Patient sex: M
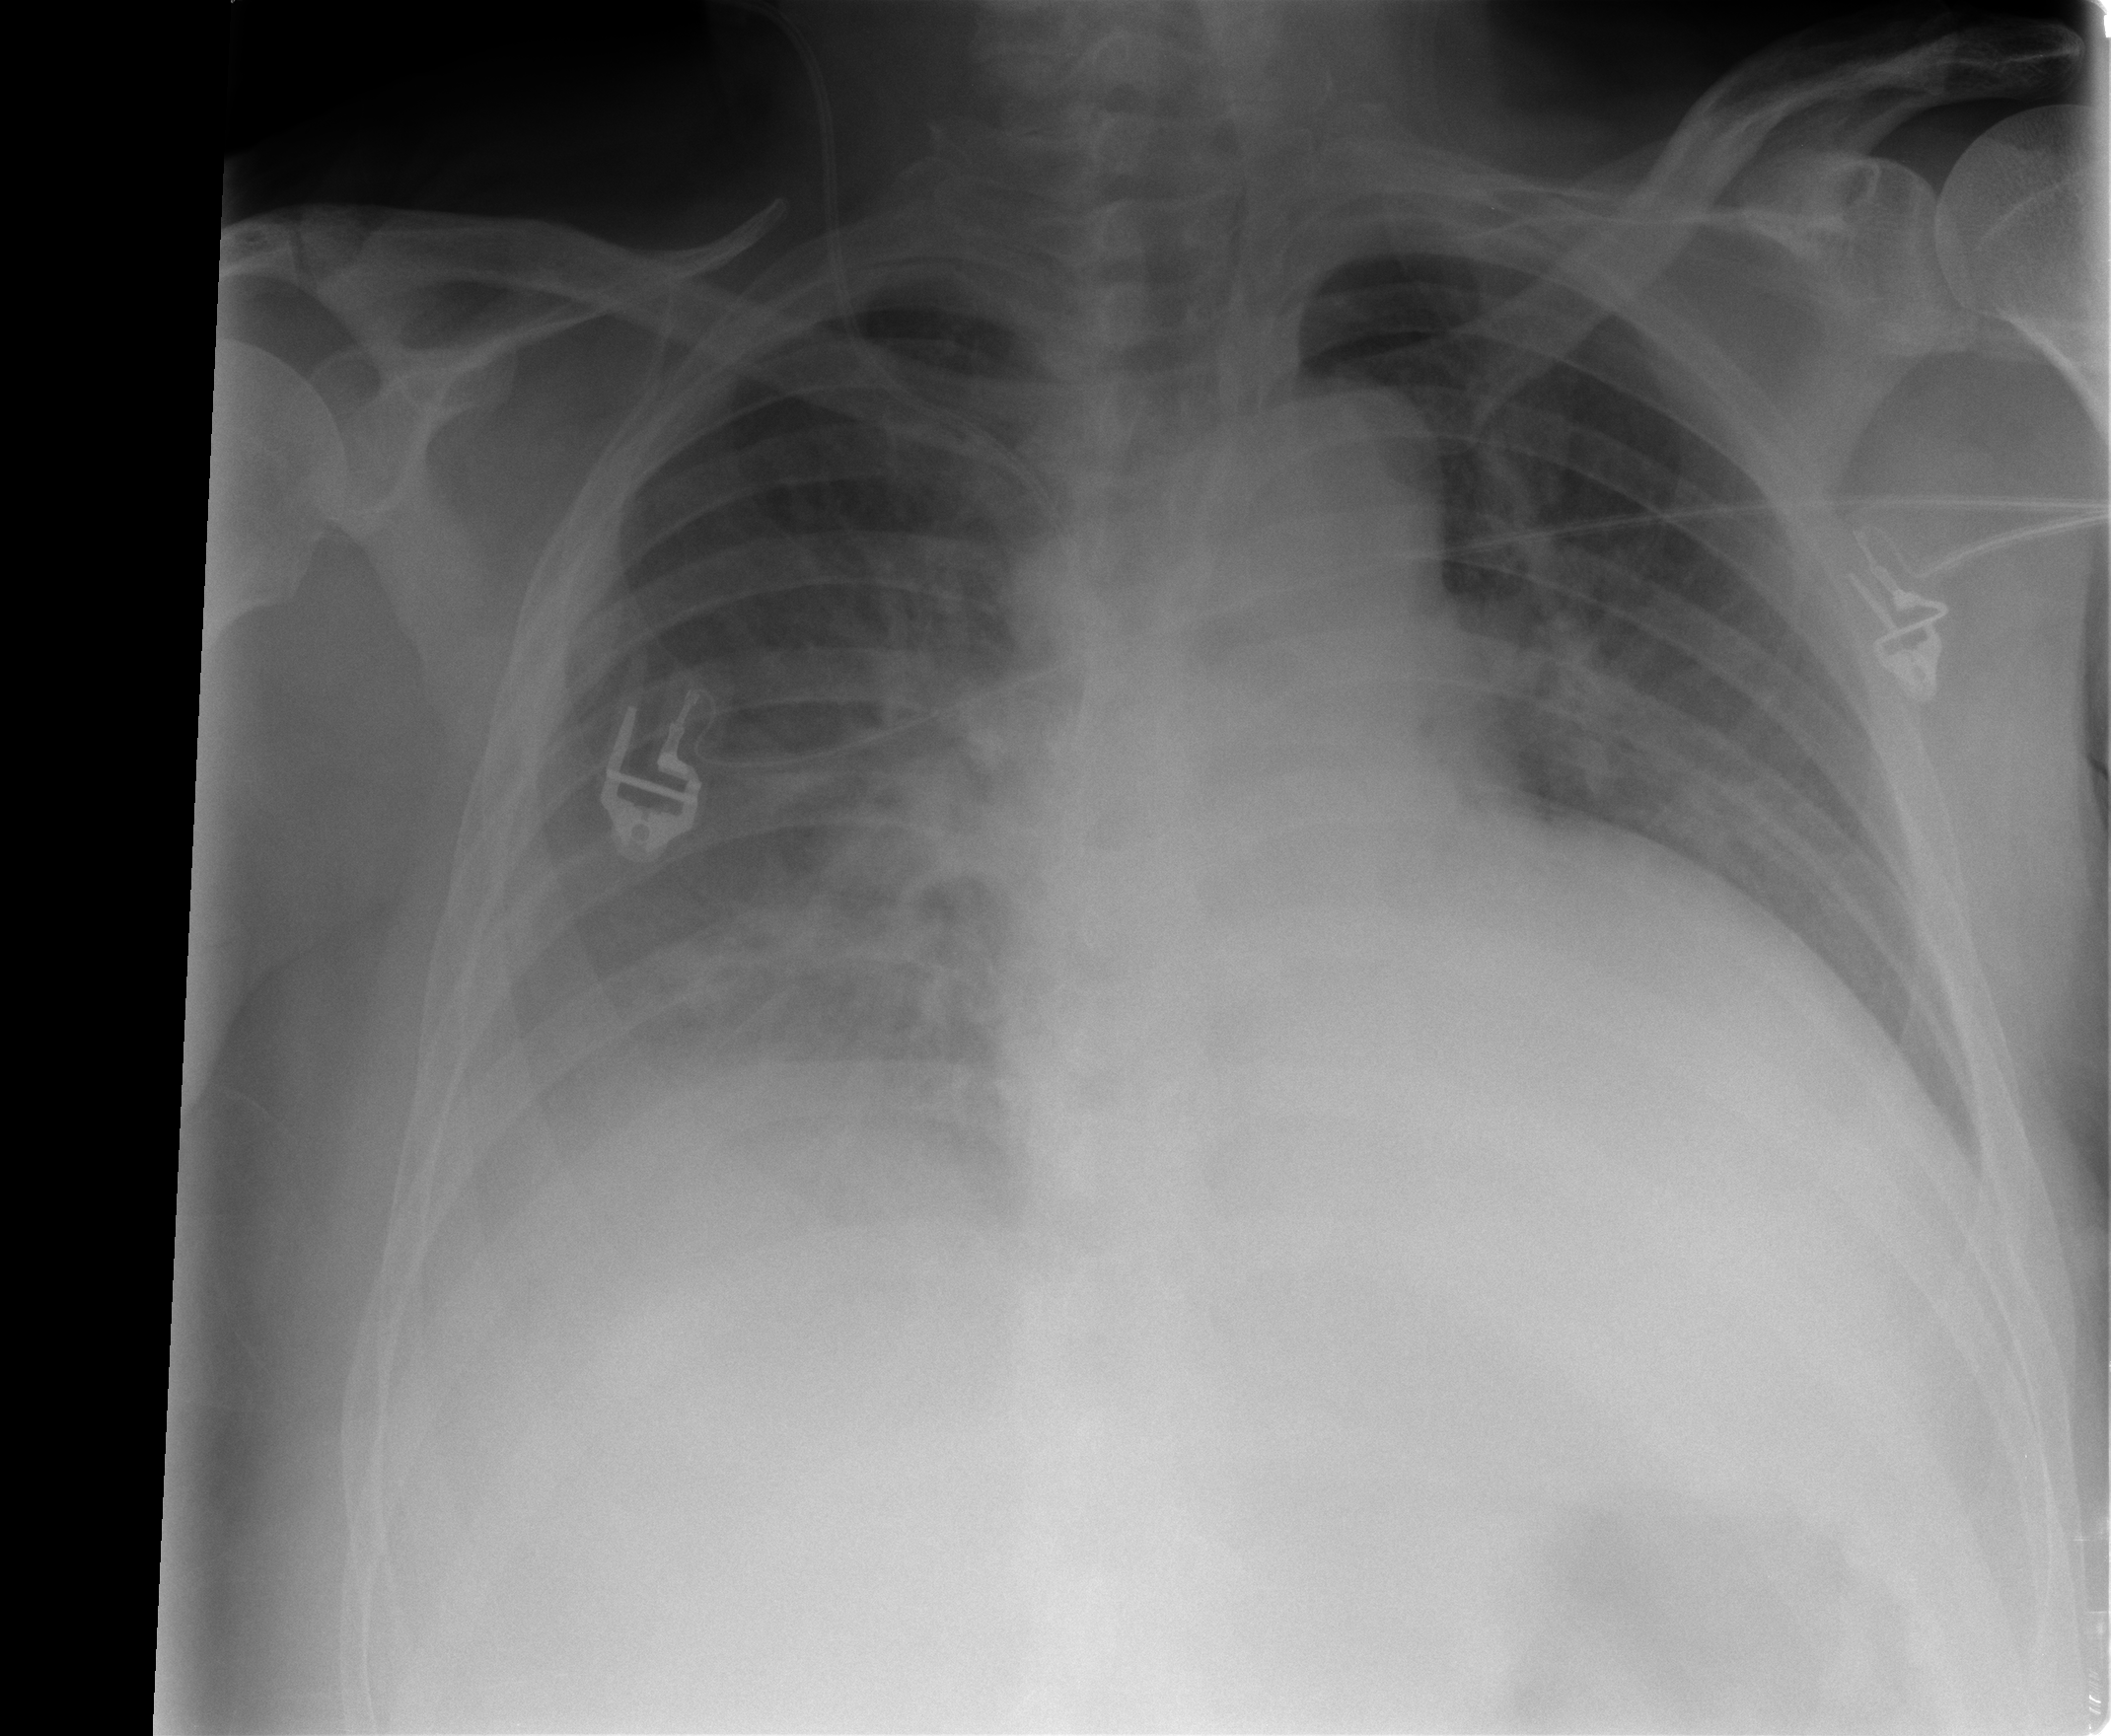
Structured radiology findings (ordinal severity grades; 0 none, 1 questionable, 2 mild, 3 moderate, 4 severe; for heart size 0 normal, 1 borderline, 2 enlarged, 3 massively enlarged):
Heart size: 2
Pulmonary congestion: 1
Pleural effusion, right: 2
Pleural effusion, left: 1
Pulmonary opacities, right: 1
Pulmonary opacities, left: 0
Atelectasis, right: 2
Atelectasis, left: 2